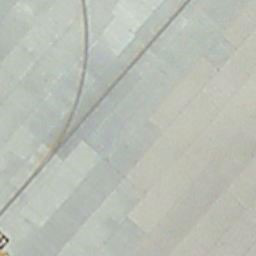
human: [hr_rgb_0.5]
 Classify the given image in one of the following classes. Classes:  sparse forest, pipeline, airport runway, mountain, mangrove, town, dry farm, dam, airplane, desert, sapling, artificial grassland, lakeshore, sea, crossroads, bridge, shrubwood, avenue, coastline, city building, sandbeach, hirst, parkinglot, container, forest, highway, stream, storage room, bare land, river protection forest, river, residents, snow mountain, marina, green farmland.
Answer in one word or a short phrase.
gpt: airport runway